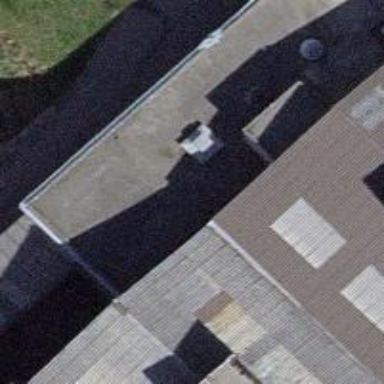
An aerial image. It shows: Beige building with flat gray roof.